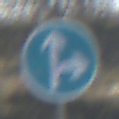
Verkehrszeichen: VorgeschriebeneFahrtrichtungGeradeausOderRechts
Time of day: MorningAfternoon
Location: Outdoor (Nature)
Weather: PartlyCloudy
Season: NotSpecified
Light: Natural